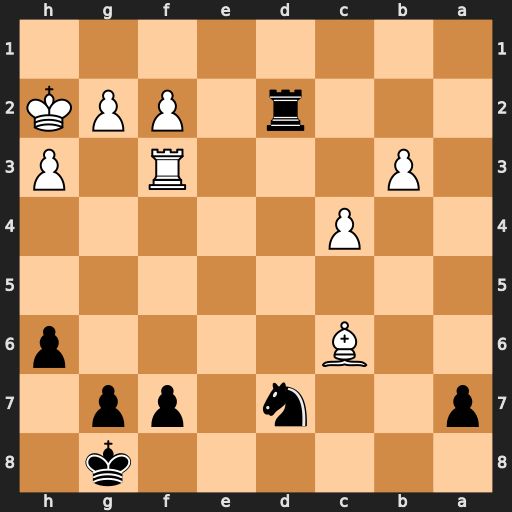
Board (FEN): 6k1/p2n1pp1/2B4p/8/2P5/1P3R1P/3r1PPK/8
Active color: b
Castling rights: -
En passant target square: -
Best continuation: Ne5 Re3 Nxc6